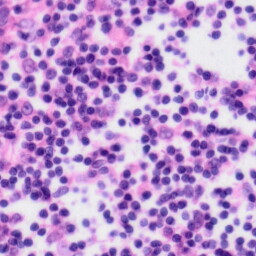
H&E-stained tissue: Tonsil